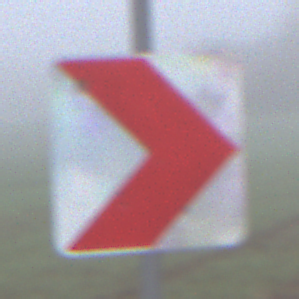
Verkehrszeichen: RichtungstafelnInKurvenKleinLinks
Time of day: MorningAfternoon
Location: Outdoor (RoadRail)
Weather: Overcast
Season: NotSpecified
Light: Natural